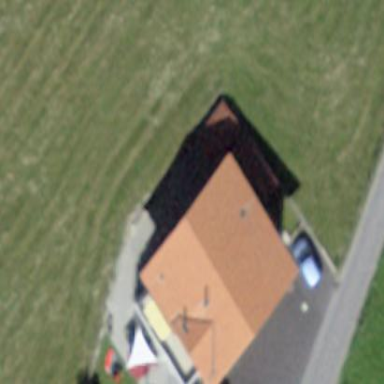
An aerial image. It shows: Residential building.